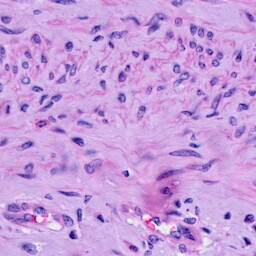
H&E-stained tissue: Cervix